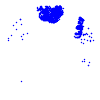
Particle: pion